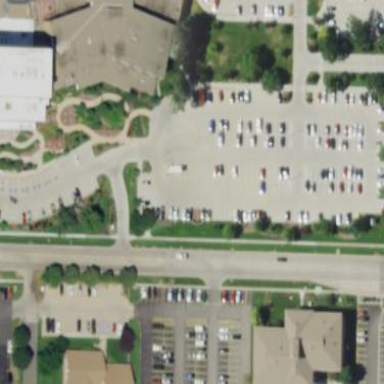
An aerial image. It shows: Parking area with surface.